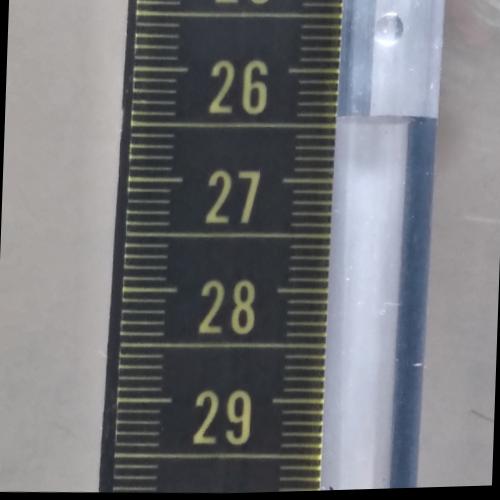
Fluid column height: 26.4 cm